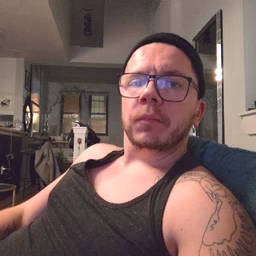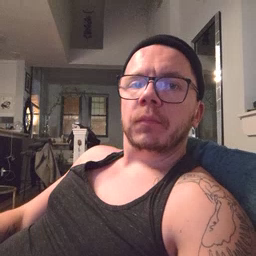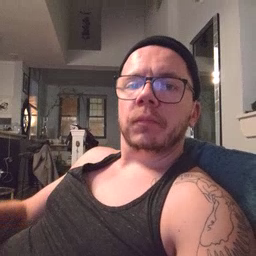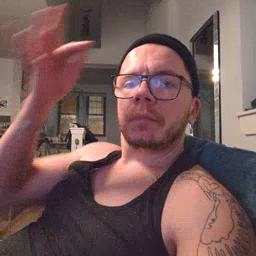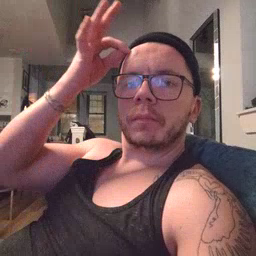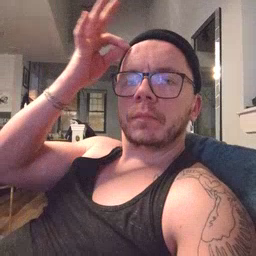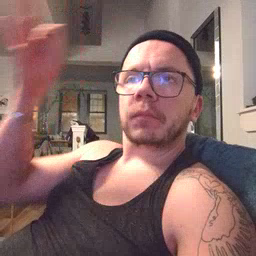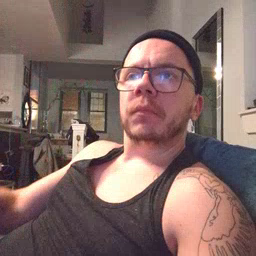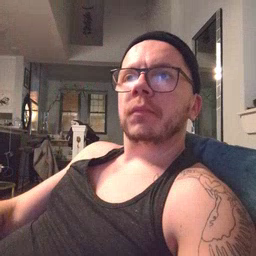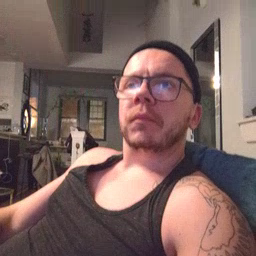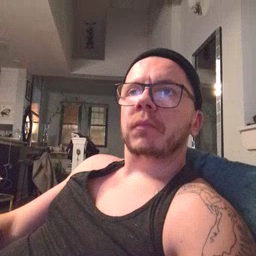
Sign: hair